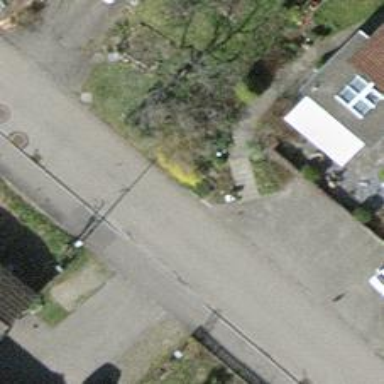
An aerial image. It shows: Hedge acting as barrier.